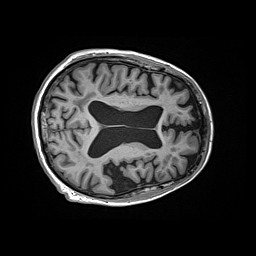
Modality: T1w
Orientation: axial
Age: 76
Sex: male
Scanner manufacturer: siemens
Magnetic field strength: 3 T
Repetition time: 2.2 s
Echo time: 0.00245 s